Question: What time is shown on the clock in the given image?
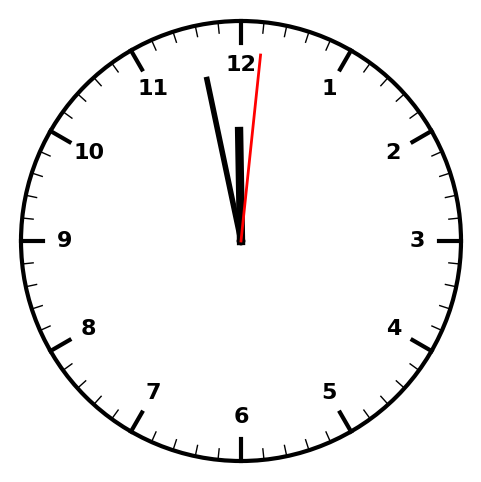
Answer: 11:58:01